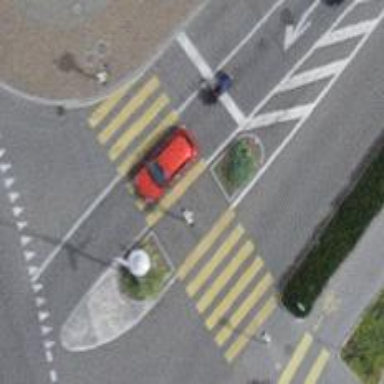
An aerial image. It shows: Uncontrolled zebra crossing with pedestrian island.